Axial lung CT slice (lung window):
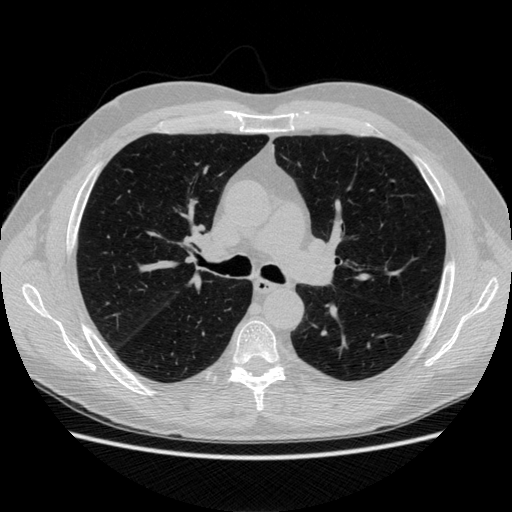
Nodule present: no